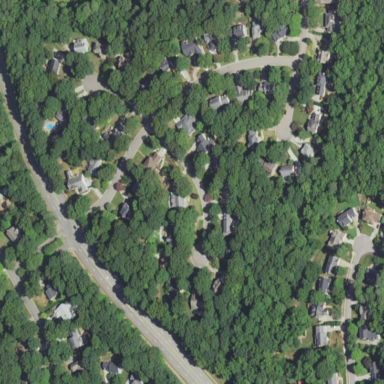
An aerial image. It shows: Residential area within neighborhood.